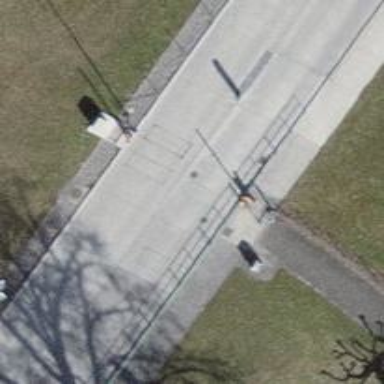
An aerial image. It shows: Lift gate barrier.